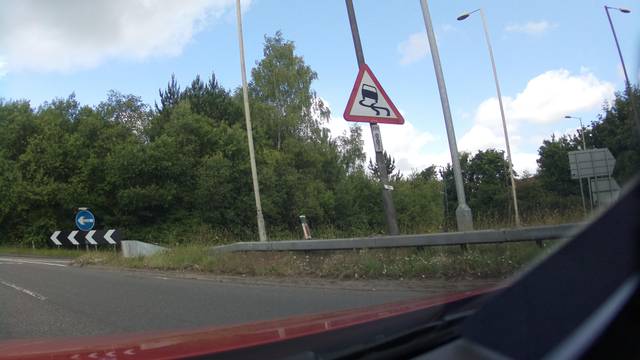
Region: United Kingdom
Coordinates: 51.276, -1.111